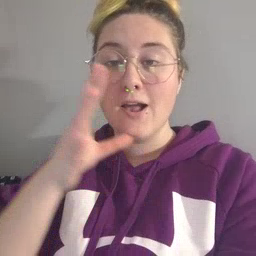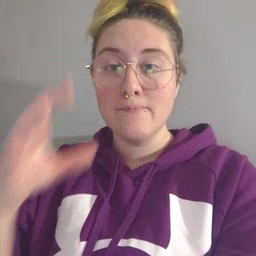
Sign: farm